Aerial crown-view tile of a tropical tree (Barro Colorado Island, Panama), acquired 20240918:
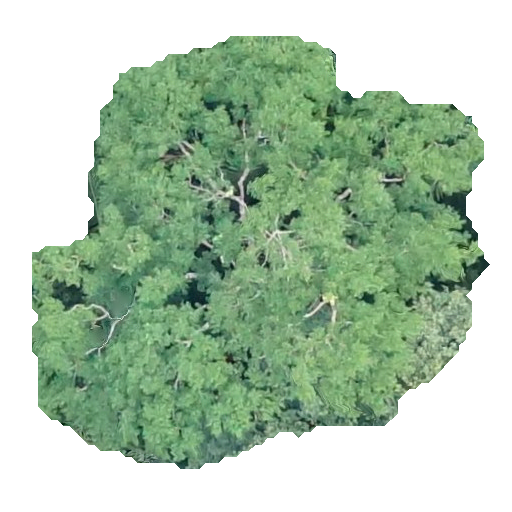
Species: Zanthoxylum ekmanii
GBIF accepted scientific name: Zanthoxylum ekmanii
Crown area: 227.834 m²